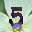
Label: 5